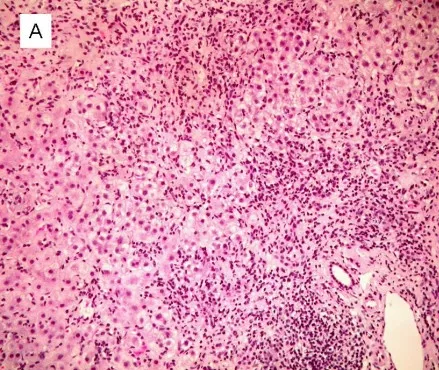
A. Initial stage. Severe piecemeal necrosis and lobular damage with severe infiltration of lymphocytes and periportal and pericellular fibrosis.
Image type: pathology (h&e)